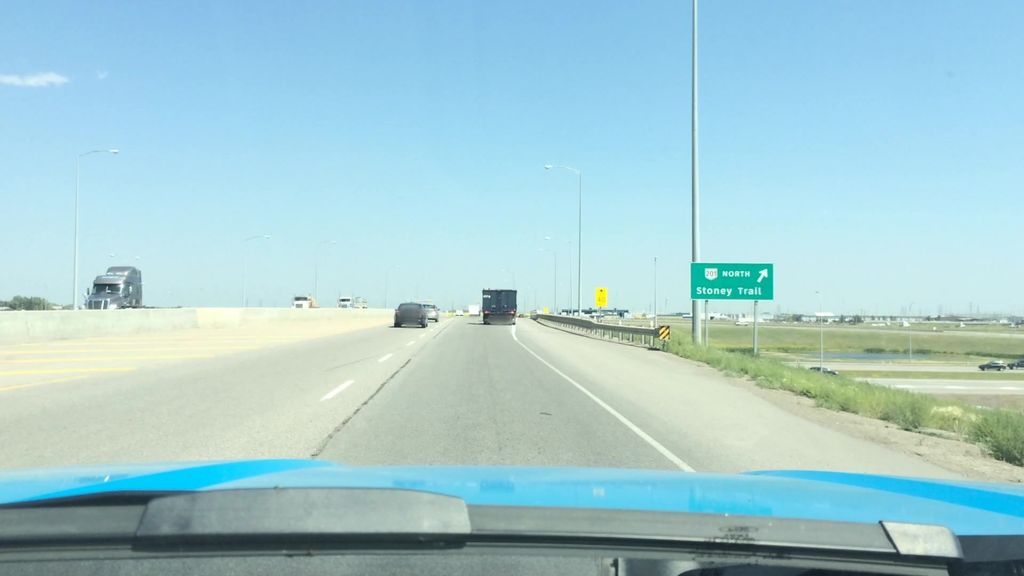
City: calgary